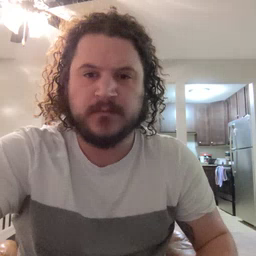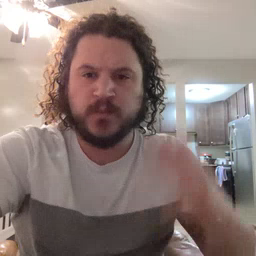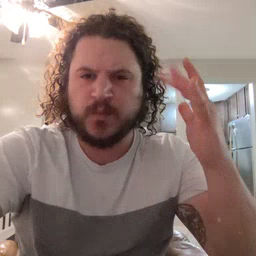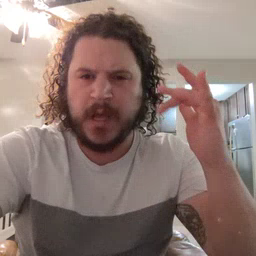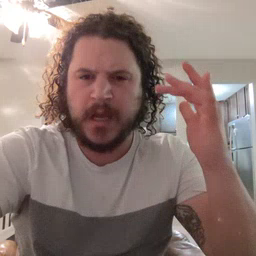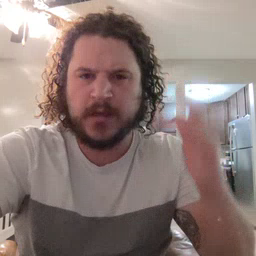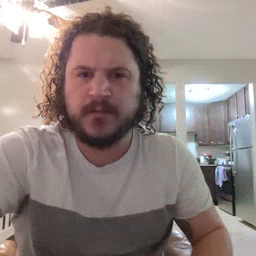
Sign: why